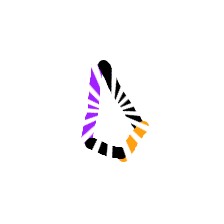
Shape: kite